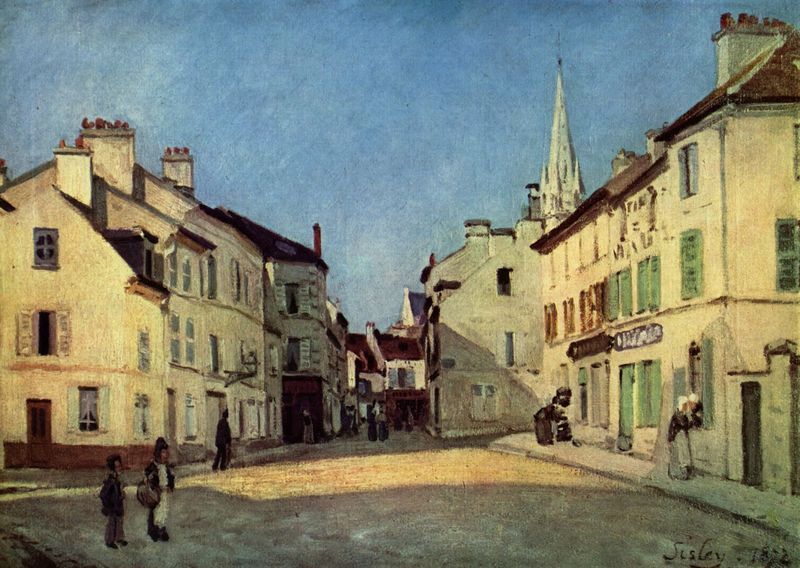
Titel: Platz in Argenteuil
Künstler: Alfred Sisley
Standort: Paris
Institution: Musée d'Orsay
Schlagwörter: blau, dunkel, gemälde, himmel, mann, schatten, vogel, weiß, wolken, frauen, gelb, grün, impressionismus, kirchturm, landschaft, menschen, ocker, stadt, braun, fenster, frankreich, frau, fussgänger, grau, hell, holz, kleid, laterne, licht, männer, schwarz, strasse, tür, dach, gebäude, gürtel, haus, rot, weg, beige, gespräch, haube, wand, architektur, mensch, spitze, stein, signatur, öl, häuser, vögel, kirche, pfad, sonne, tücher, kind, paar, personen, person, fensterläden, kamin, kamine, kinder, kirchturmspitze, schornstein, turm, turmspitze, schürze, sommer, ansicht, fassade, fassaden, gasse, ort, passanten, pflaster, süden, türen, zwei, körbe, dorf, dächer, giebel, mauer, schornsteine, tag, signiert, geschäfte, kleinstadt, laden, läden, platz, querformat, staffage, soldaten, datum, korb, ölfarbe, ölfarben, jahreszahl, tor, impression, ortschaft, wände, pärchen, eingang, schild, fensterladen, greis, licjht, bürgersteig, gehsteig, heimat, spaziergang, tageslicht, fußgängerzone, gehweg, pflastersteine, schilder, einkaufen, reklame, einkauf, tasche, sonnig, flanieren, tore, mensche, anwesen, mauern, walmdach, blauer himmel, sonnenschein, sisley, licht und schatten, spaziergänger, greisin, taschen, gemütlich, willkommen, geborgenheit, giebelfenster, gesteig, einkaufskorb, dorfstraße, wolkew, datiert, dorfszene, füßgänger, einkaufsstraße, vertrautheit, fenstrläden, flaniermeile, plauderei, sissley, 1802, menschen auf der straße, licht und schatten auf der straße, staßenansicht, heimisch, gemeinschaftsgefühl